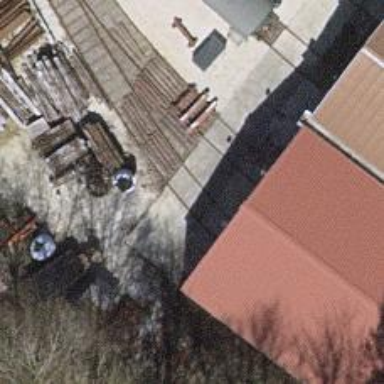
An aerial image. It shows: Railway yard in service.